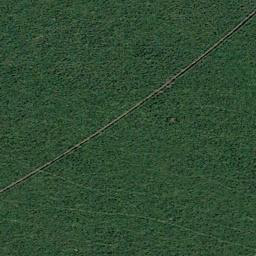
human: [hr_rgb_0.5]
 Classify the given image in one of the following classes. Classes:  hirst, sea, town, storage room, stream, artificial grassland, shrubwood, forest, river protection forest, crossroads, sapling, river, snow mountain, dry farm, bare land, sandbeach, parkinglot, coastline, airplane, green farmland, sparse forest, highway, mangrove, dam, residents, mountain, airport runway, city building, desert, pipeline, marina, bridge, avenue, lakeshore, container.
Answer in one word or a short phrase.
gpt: artificial grassland